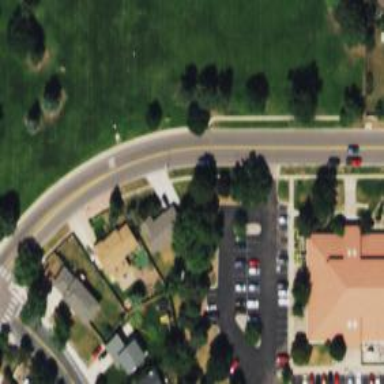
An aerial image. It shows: Residential road with asphalt surface.